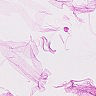
Metastatic tissue present: no